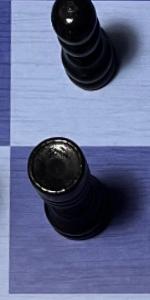
Label: Rook_Black